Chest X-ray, PA view. Patient: 54 years old, sex M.
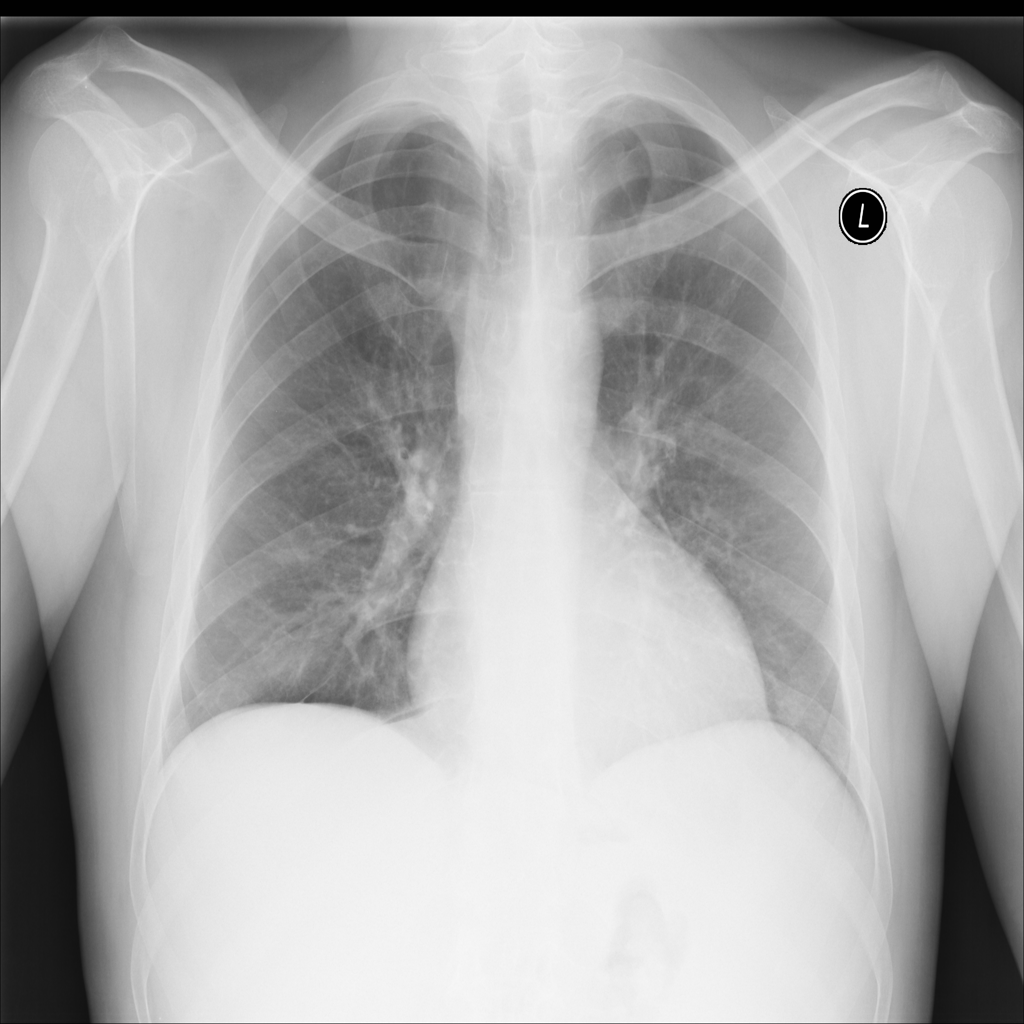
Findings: No Finding